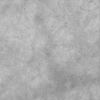
Label: not_dusty